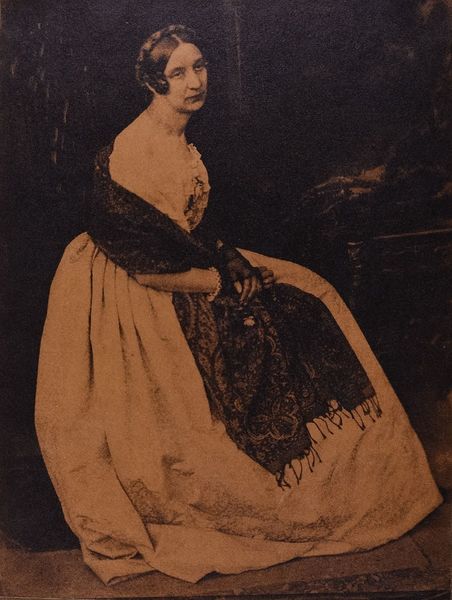
Titel: Miss Elizabeth Rigby
Künstler: David Octavius Hill
Standort: Hamburg
Institution: Museum für Kunst und Gewerbe Hamburg
Schlagwörter: frau, schal, portrait, figur, papier, halstuch, foto, fotografie, photographie, photo, karton, lichtbild, bildwerke, angewandte und bildende kunst, hessische systematik, porträt, porträtfotografie, porträtphotographie, pigmentdruck, kartonpassepartout